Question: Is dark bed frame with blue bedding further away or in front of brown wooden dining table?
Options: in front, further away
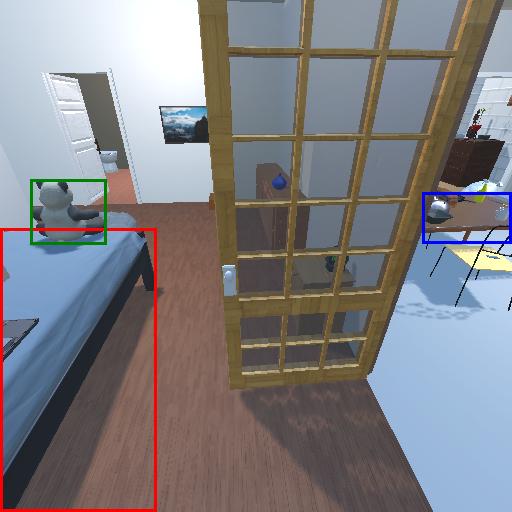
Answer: in front